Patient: sex M, age 63
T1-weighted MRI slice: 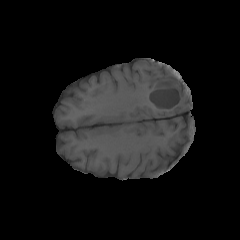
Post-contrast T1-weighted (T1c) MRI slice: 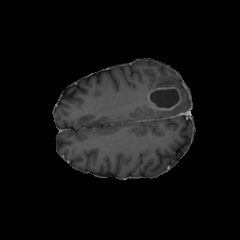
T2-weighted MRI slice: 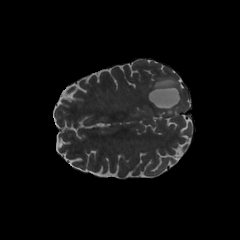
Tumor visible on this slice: yes
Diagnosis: Glioblastoma, IDH-wildtype
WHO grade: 4